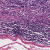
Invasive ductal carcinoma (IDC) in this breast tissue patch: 0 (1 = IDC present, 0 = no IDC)